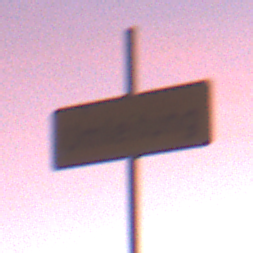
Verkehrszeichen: Umleitungsankuendigung
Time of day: Dawn
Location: Outdoor (Nature)
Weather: PartlyCloudy
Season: NotSpecified
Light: Natural